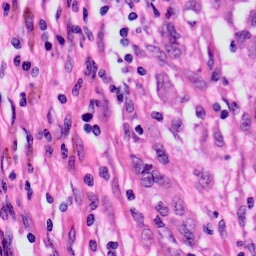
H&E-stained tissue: Skin